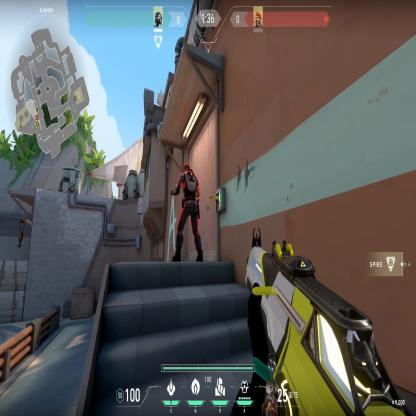
Label: enemy